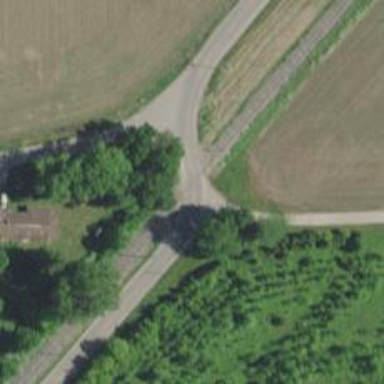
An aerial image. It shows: Secondary road.